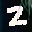
Label: 2